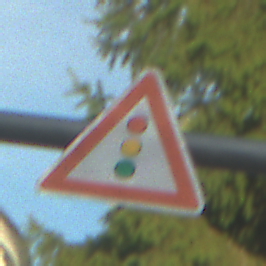
Verkehrszeichen: Lichtzeichenanlage
Umgebung: Outdoor, Suburban
Tageszeit: SunriseSunset
Wetter: PartlyCloudy
Licht: Natural
Jahreszeit: NotSpecified
Kontrast: MediumContrast